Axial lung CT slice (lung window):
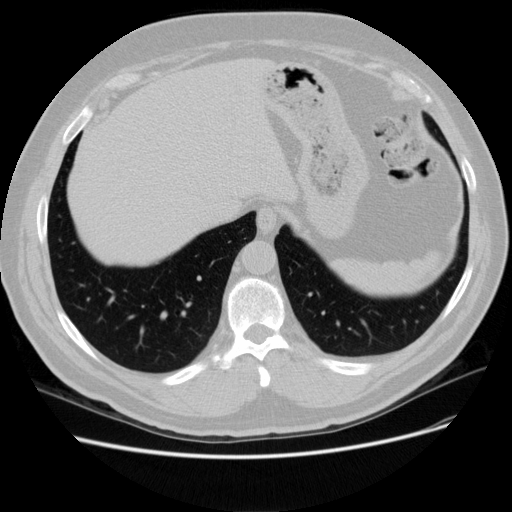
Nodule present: no